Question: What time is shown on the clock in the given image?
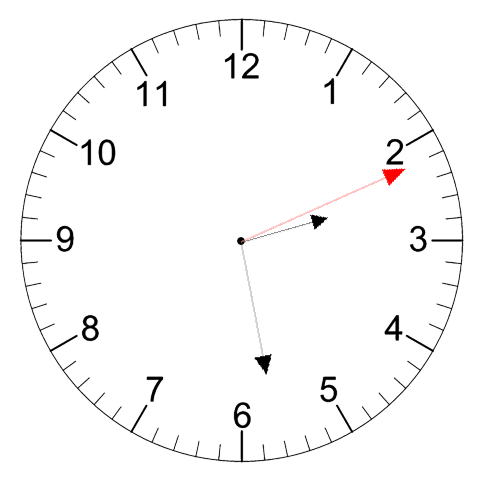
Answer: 02:28:11